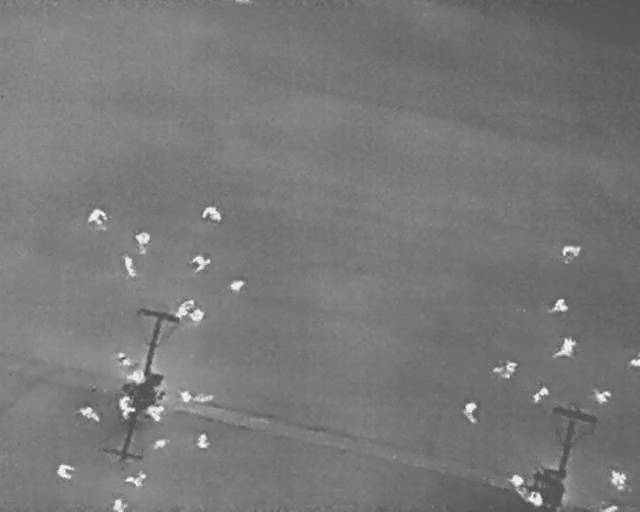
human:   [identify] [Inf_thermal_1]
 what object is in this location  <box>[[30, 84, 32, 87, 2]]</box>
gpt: <ref>1 medium person at the bottom</ref>

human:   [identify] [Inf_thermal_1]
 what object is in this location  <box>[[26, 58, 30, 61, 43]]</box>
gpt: <ref>1 medium person at the left</ref>